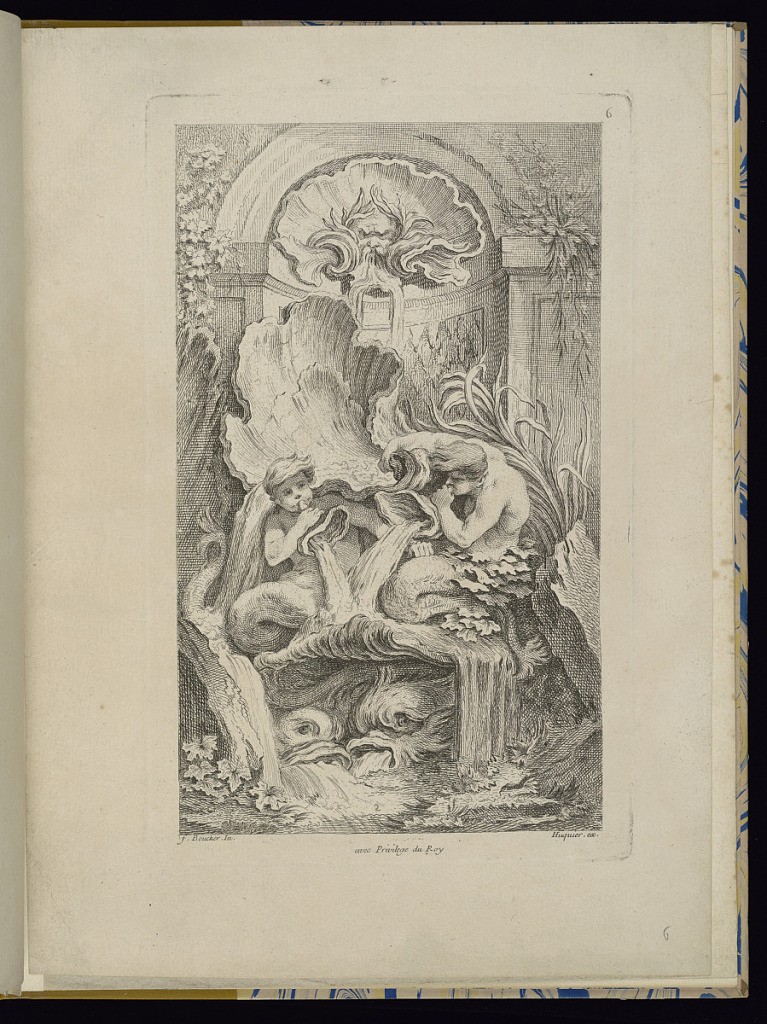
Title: Rocaille Fountain Design
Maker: François Boucher, French, 1703–1770
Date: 1736
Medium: Engraving on laid paper
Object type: Bound print
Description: Folio 6, plate 6 of a series of 7. Design for a fountain. Rocaille fountain design with two tritons amongst a number of large shells with water flowing. Each figure blows into a conch-like horn, from which pours a stream of water. Below, two dolphins or sea creatures. The fountain is situated within a niche, with the face of Poseidon contained within a shell form above.